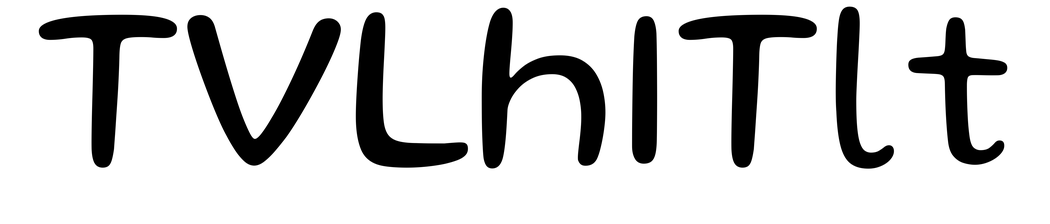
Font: Gluten_Light